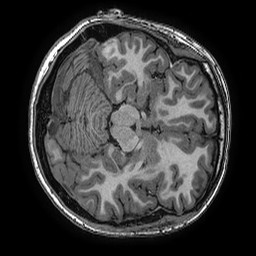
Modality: T1w
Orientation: axial
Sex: female
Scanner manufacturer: ge
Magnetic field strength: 3 T
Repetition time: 0.0077 s
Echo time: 0.003436 s